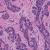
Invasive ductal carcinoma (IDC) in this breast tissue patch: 1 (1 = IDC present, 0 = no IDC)